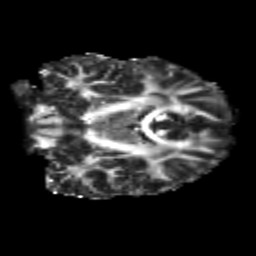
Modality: FA
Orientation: coronal
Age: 21
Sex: male
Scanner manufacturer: siemens
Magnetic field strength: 3 T
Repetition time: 3.5 s
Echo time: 0.113 s